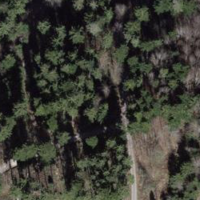
EUNIS habitat code: 43
Species observed at this site:
Neottia nidus-avis